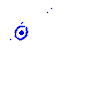
Particle: electron